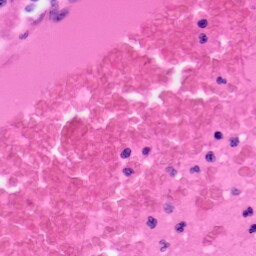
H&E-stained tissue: Colon